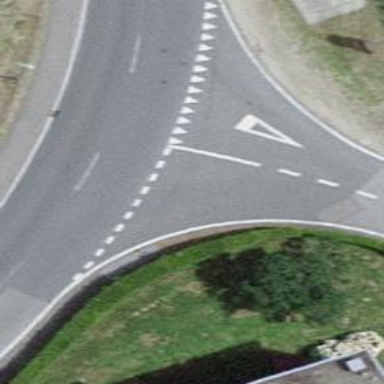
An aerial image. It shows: Road with "give way" sign.